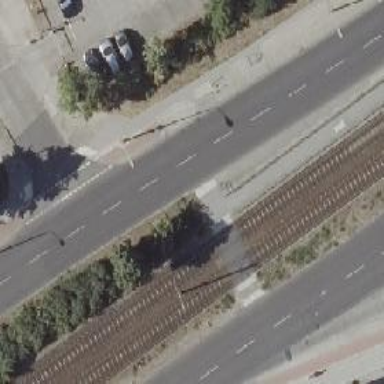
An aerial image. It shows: Uncontrolled tram railway crossing.